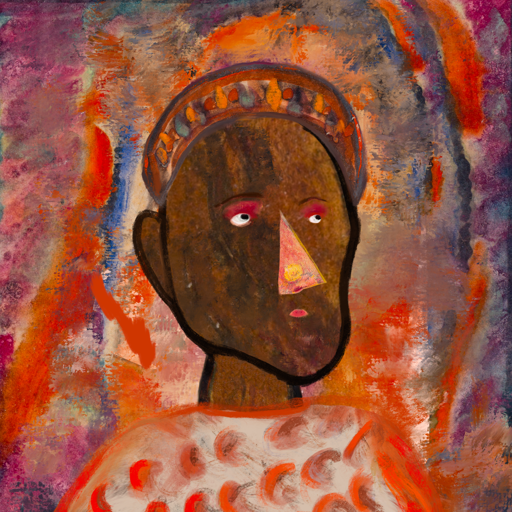
Background: Experience, Head And Neck Side: Mosgoul, Face Side: Irani, Bust: Rupkatha, Hair Side: Blank, Head Accessory: Hypocrite, Second Necklace: Blank, Necklace: Blank, Baby: Blank